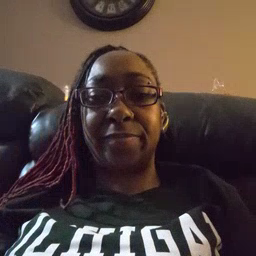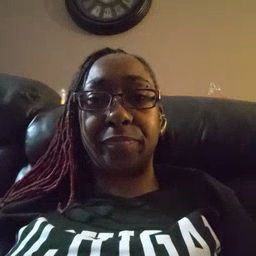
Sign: tooth